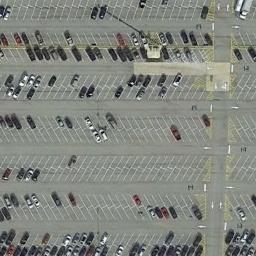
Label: parking_lot